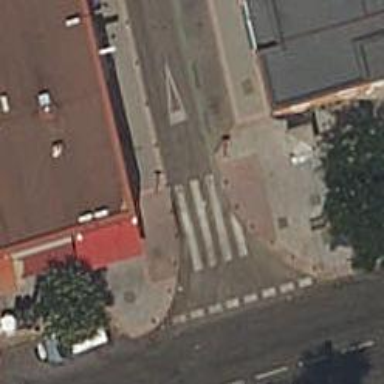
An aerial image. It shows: Uncontrolled footway crossing with markings.